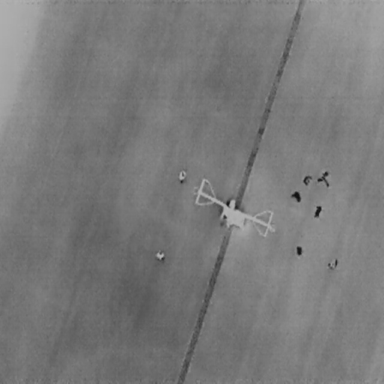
There are eight People in the infrared image.